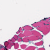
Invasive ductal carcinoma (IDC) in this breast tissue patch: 0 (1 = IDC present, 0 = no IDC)